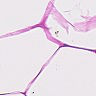
Metastatic tissue present: no